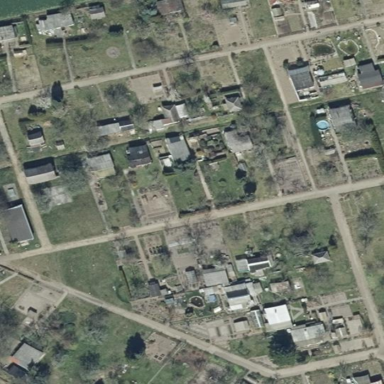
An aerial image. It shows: Allotments area.